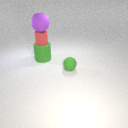
large green rubber cylinder below small red rubber cylinder